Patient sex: M
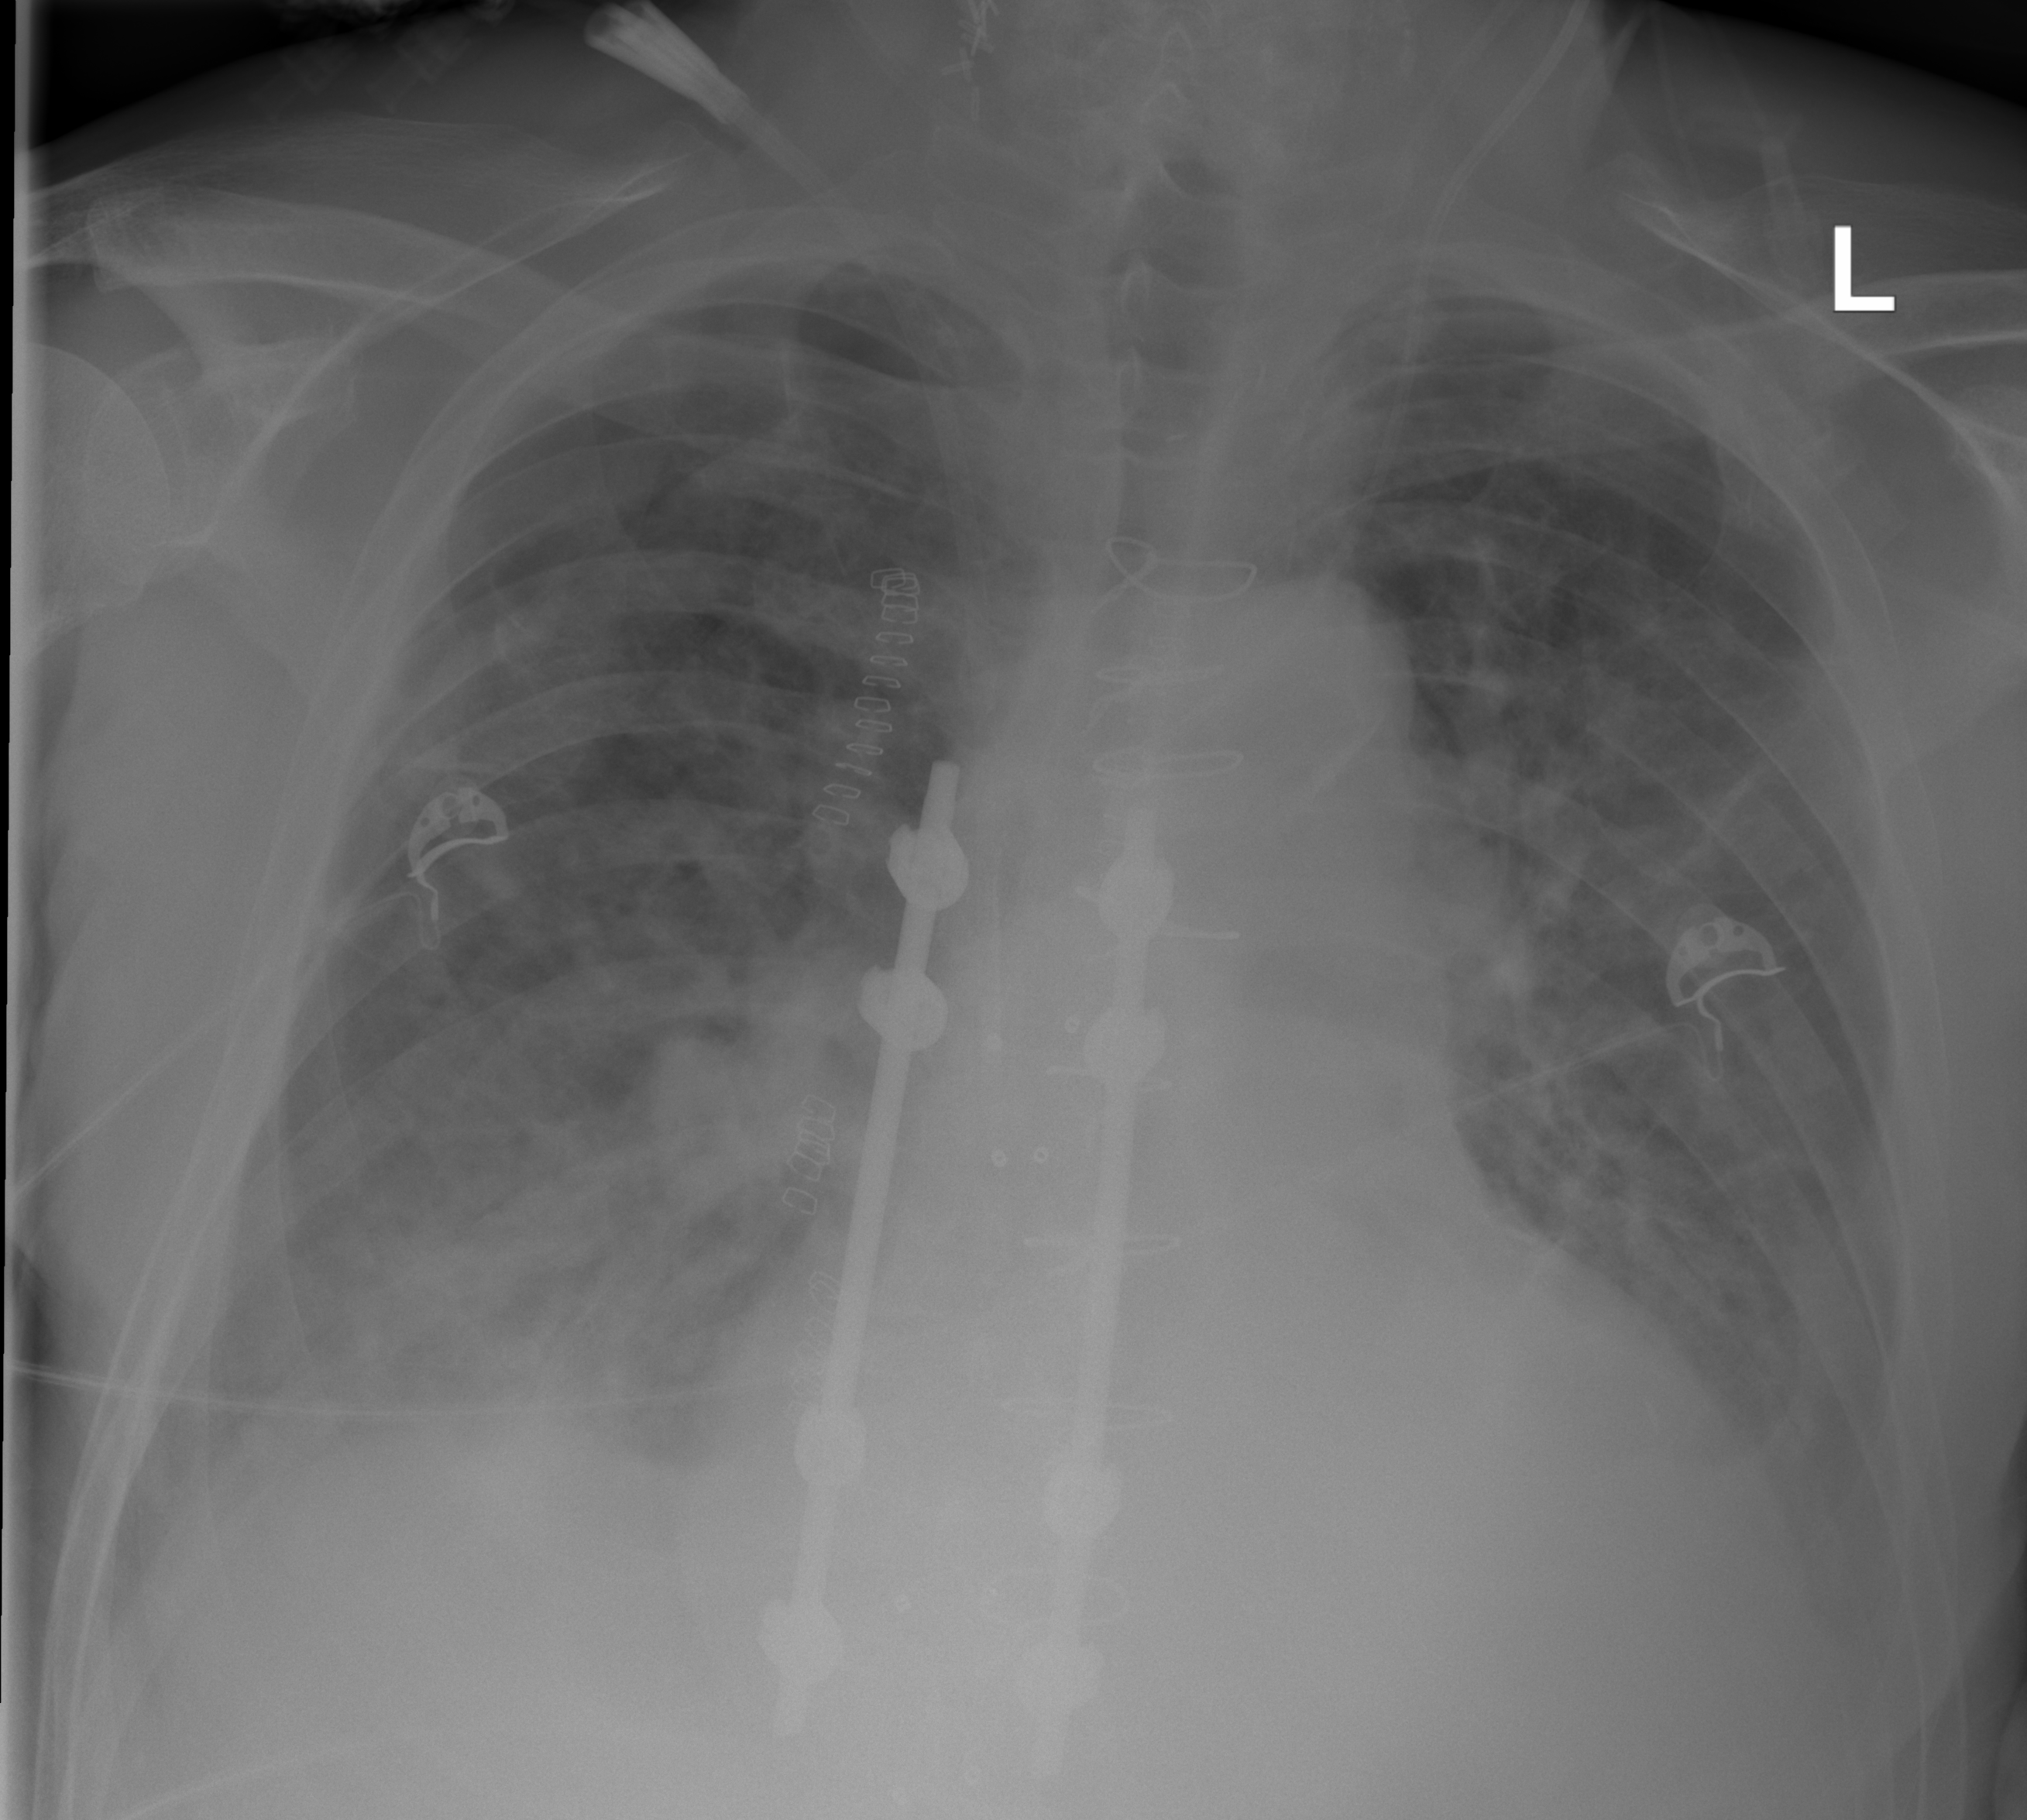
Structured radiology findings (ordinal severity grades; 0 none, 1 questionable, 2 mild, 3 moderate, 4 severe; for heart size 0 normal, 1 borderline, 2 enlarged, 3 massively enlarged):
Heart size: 2
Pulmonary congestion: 1
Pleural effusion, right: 2
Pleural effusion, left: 2
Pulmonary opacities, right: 2
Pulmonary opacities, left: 0
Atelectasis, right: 2
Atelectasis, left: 2